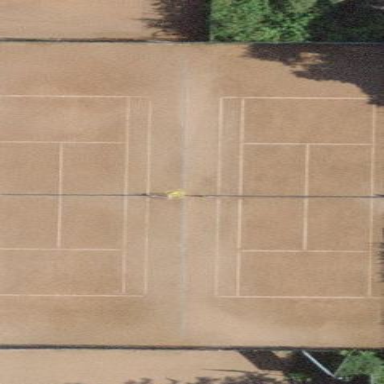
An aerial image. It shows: Clay tennis court in leisure land pitch.